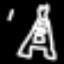
Label: The Eiffel Tower